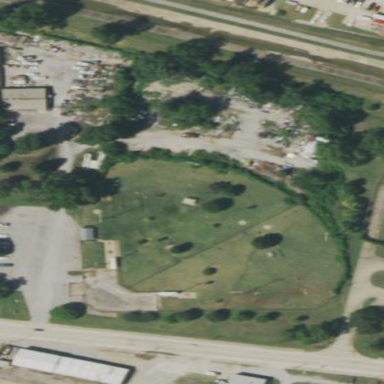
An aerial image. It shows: Dog park for leisure land.